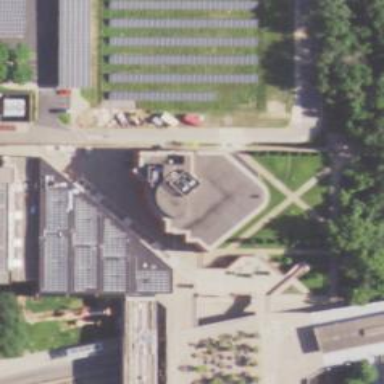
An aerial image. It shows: Library building.